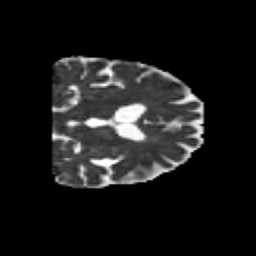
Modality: MD
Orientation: coronal
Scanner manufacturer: siemens
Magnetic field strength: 3 T
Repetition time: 6.8 s
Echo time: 0.093 s